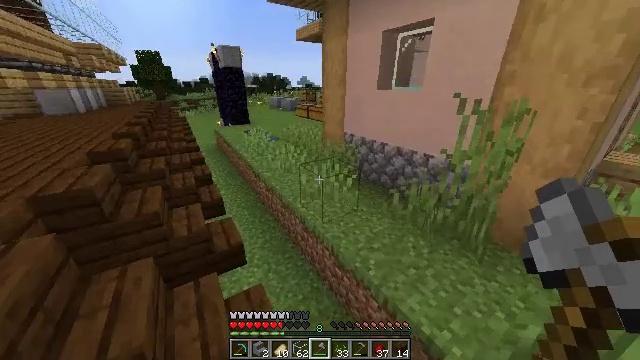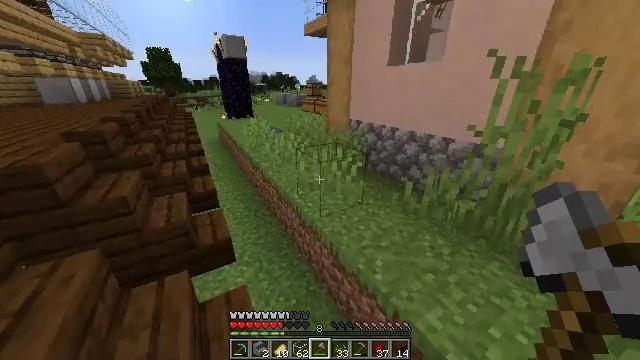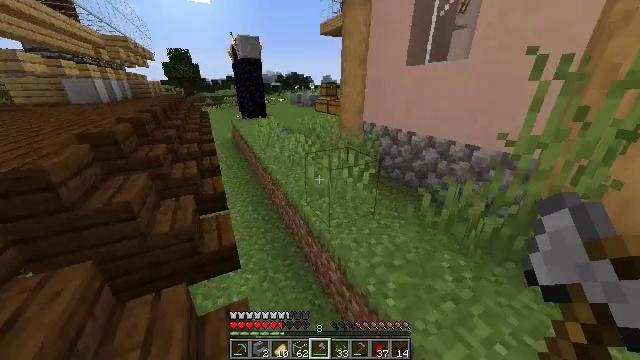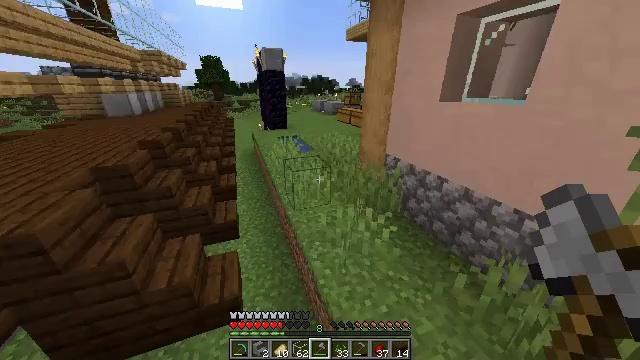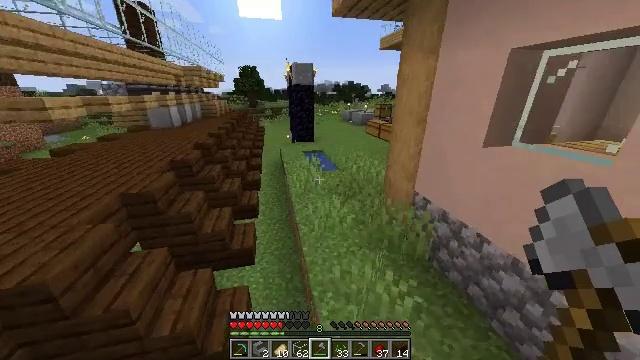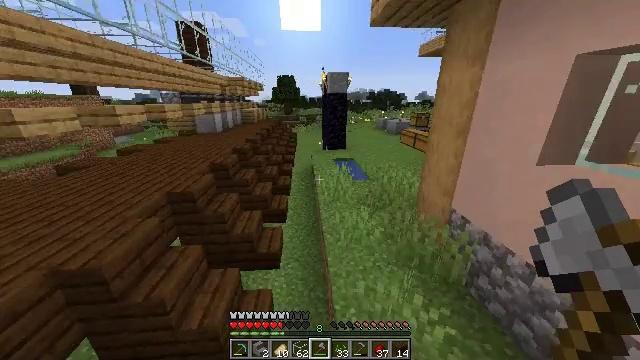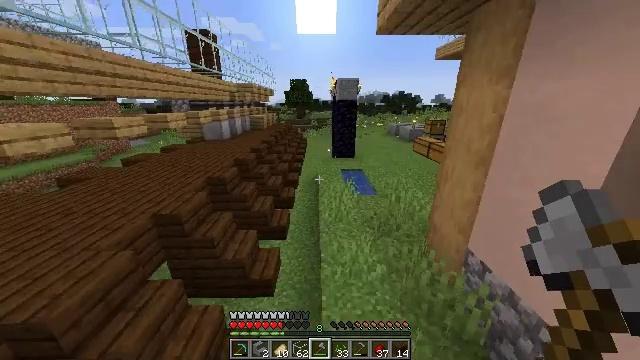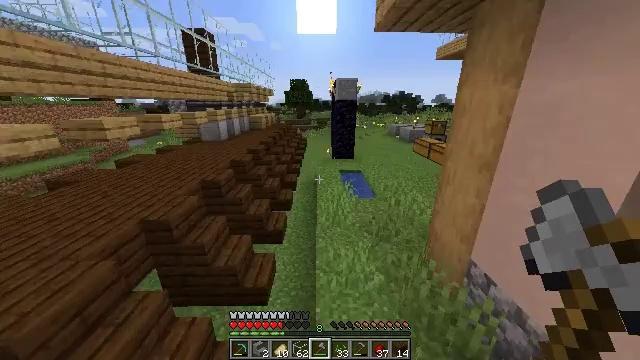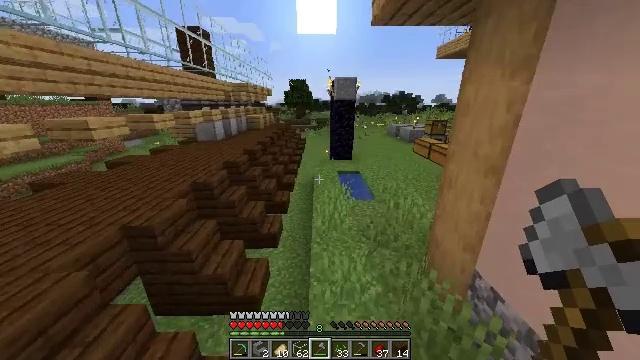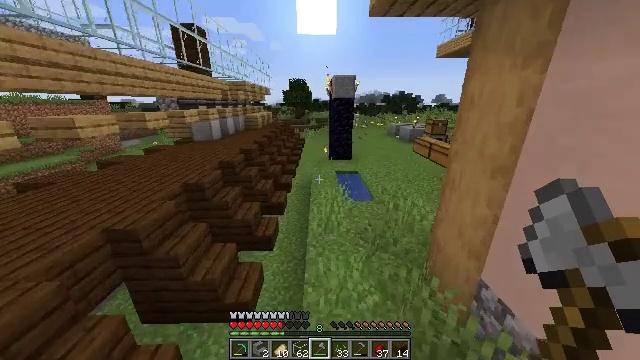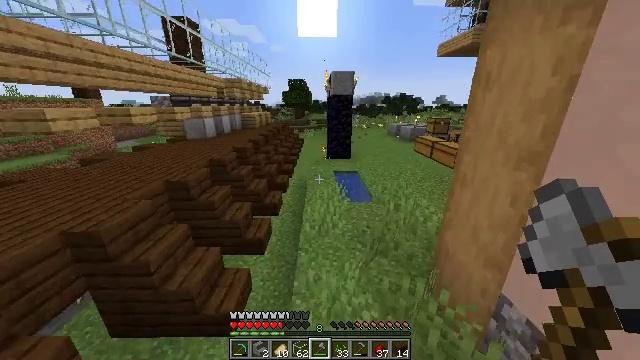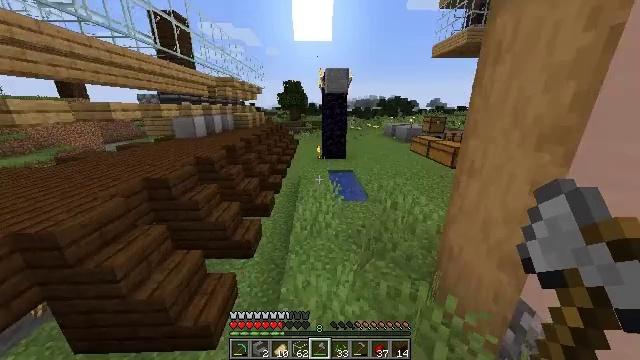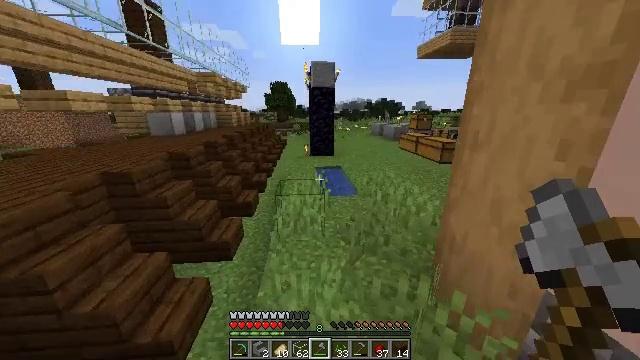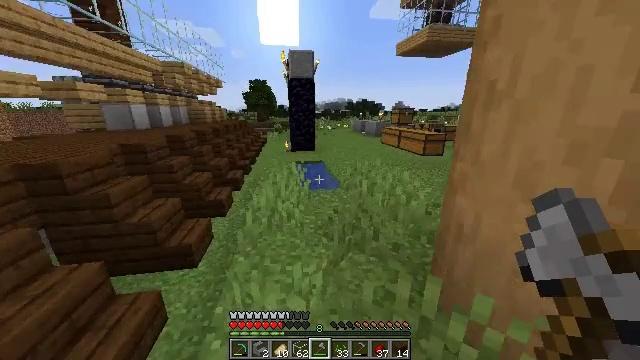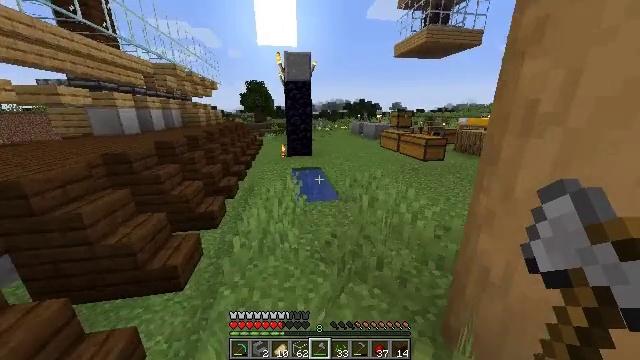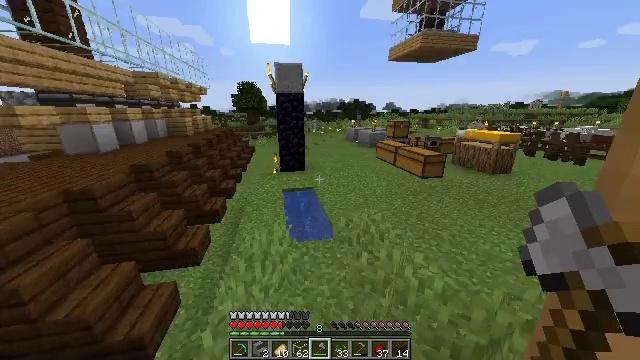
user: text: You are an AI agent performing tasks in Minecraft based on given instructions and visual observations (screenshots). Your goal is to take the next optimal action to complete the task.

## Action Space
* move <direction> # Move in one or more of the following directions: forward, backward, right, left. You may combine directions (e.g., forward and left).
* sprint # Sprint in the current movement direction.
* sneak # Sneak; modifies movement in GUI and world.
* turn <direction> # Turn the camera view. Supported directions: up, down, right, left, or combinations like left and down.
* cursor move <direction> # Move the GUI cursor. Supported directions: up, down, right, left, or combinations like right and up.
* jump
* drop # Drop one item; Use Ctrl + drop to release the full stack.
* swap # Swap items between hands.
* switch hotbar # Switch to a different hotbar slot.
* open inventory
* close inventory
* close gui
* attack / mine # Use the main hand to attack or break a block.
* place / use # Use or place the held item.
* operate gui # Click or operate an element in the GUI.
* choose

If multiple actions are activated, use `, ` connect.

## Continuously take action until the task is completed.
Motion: motion action
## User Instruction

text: Craft a dark oak trapdoor.
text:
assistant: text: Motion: move forward, turn left, jump
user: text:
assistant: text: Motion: move forward, sprint, turn left, jump
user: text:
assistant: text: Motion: move forward, sprint, turn left, jump
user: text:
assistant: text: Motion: move forward, sprint, turn left and up, jump
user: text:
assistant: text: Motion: move forward, turn left and up, jump
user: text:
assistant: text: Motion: move forward, turn left, jump
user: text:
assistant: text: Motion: move forward, jump
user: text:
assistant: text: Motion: move forward, jump
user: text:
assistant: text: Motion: move forward, jump
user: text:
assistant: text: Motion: move forward, jump
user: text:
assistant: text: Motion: move forward, turn right, jump
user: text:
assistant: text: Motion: move forward, turn right, jump
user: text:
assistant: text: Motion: move forward, sprint, turn right, jump
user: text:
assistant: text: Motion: move forward, sprint, jump
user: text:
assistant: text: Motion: move forward, sprint, turn right, jump
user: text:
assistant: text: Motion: move forward, sprint, turn right and down, jump
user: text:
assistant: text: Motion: move forward, sprint, turn right and down, jump
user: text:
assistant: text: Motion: move forward, turn right, jump
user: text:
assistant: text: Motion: move forward, turn right, jump
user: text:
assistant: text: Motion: move forward, turn right, jump
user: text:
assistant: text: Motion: move forward, turn right, jump
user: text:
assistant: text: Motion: move forward, turn right, jump
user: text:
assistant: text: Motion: move forward, turn right, jump
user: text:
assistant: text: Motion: move forward, jump
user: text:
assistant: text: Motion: move forward, sprint, jump
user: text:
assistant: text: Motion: move forward, sprint, jump
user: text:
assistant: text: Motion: move forward, sprint, jump
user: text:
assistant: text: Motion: move forward, sprint, jump
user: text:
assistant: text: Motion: move forward, sprint, jump
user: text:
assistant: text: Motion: move forward, jump